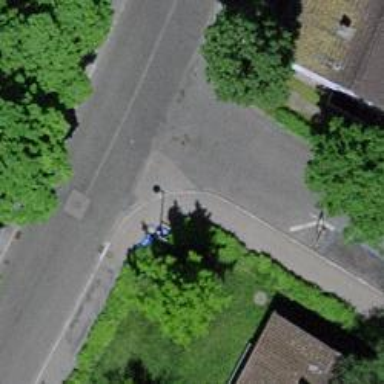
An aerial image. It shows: Asphalt road in living street with separate sidewalks.